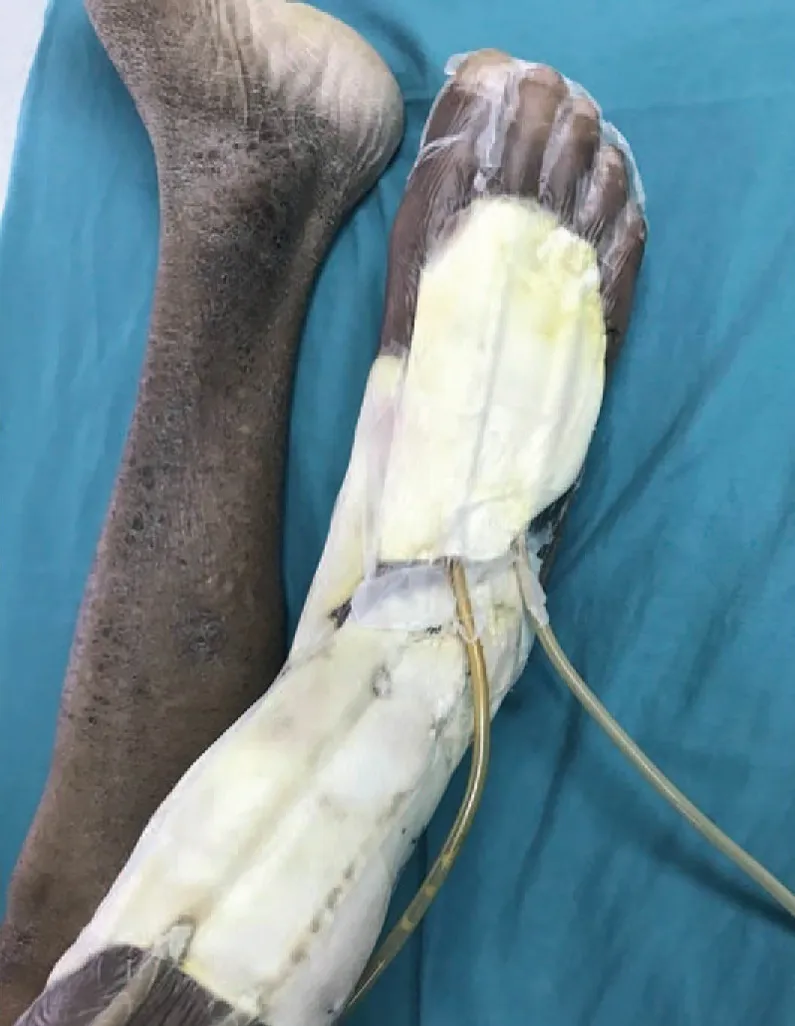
On the 21st day after admission, debridement was performed on the wound, and a vacuum sealing drainage device was installed after the operation.
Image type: medical_photograph (other_medical_photograph)